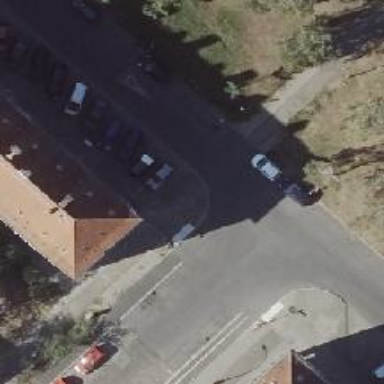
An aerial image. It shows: Residential road with asphalt surface. There is parallel on-street parking on the left lane and diagonal street-side parking on the right lane.